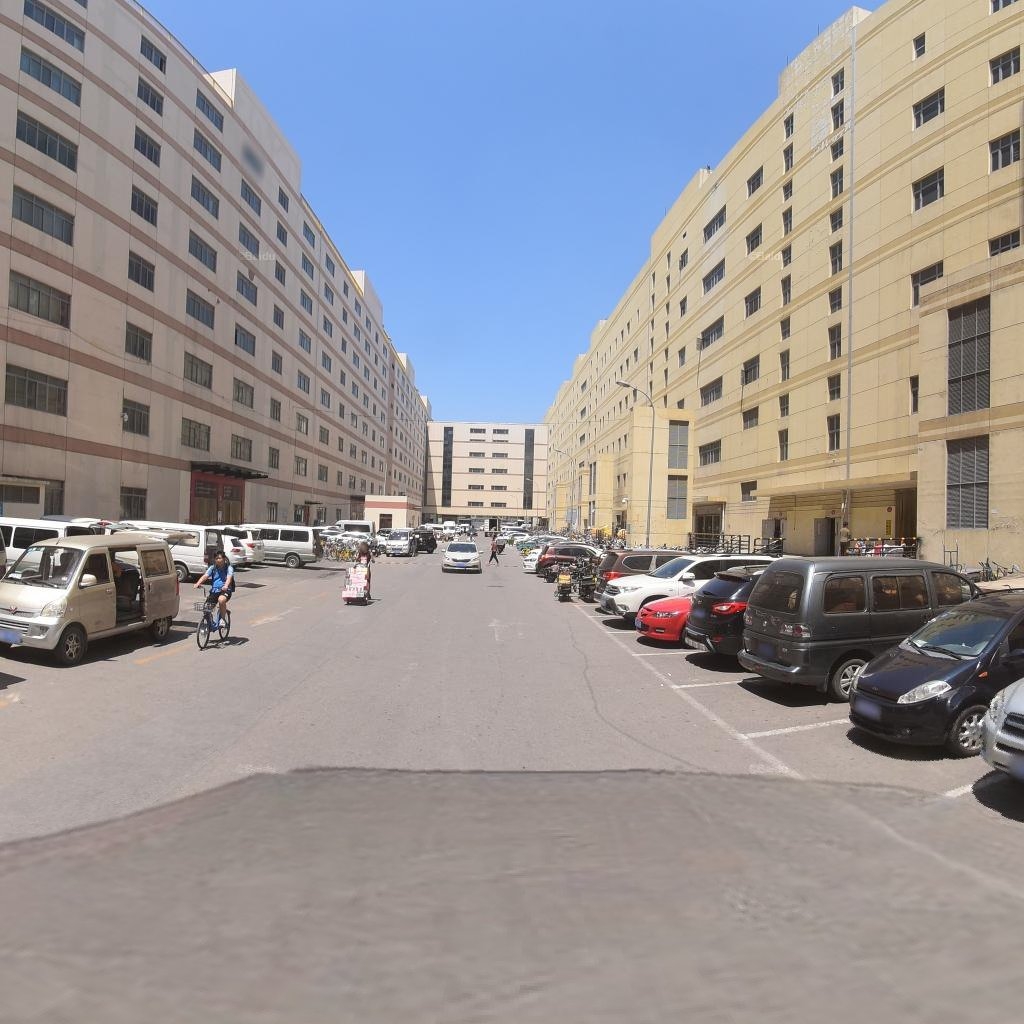
Region: Dongcheng
Road damage annotations: longitudinal crack